Question: I've created a very simple CSS that styles two buttons.
To the first has just been added a padding.
To the second has been set the -fx-background-color, but the value is taken from caspian.css, that is the value it should have before it had been set.
'''
.first-style { -fx-padding: 20 5 1 5; }
.second-style { -fx-background-color: -fx-shadow-highlight-color, -fx-outer-border, -fx-inner-border, -fx-body-color; }
'''
At this point i experience a strange behavior: the focus decoration stops working, and the second button doesn't get its blue border when focused.

What's happening?
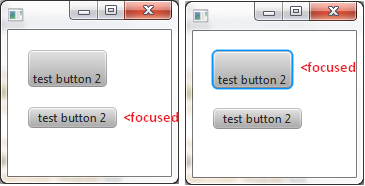
Answer: You need to add a ':focused' psuedo-class to the second style to allow the focus ring to work otherwise you just overwrite it when you respecify the background color of the button in the second-style style class.
Sample CSS:
'''
.root { -fx-background-color: cornsilk; -fx-padding: 10; }
.first-style { -fx-padding: 20 5 1 5; }
.second-style { -fx-background-color: -fx-shadow-highlight-color, -fx-outer-border, -fx-inner-border, -fx-body-color; }
.second-style:focused { -fx-background-color: -fx-focus-color, -fx-outer-border, -fx-inner-border, -fx-body-color; }
'''
Sample app:
'''
import javafx.application.Application;
import javafx.scene.Scene;
import javafx.scene.control.*;
import javafx.scene.layout.*;
import javafx.stage.Stage;
public class ButtonFocusCss extends Application {
public static void main(String[] args) { launch(args); }
@Override public void start(Stage stage) throws Exception {
VBox layout = new VBox(15);
Button b1 = new Button("B1");
b1.getStyleClass().add("first-style");
Button b2 = new Button("B2");
b2.getStyleClass().add("second-style");
layout.getChildren().addAll(b1, b2);
layout.getStylesheets().add(getClass().getResource("button.css").toExternalForm());
stage.setScene(new Scene(layout));
stage.show();
}
}
'''
Honestly I can't explain exactly why the JavaFX CSS override mechanism works this way, I got the answer here by reviewing the default <URL> and following a hunch on how it might work.
The best current explanation of the rules of application for JavaFX CSS is in the CSS Reference Guide section <URL>.